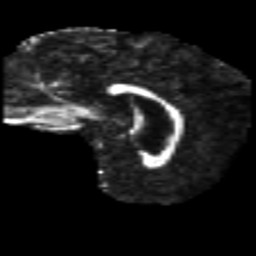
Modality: FA
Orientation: sagittal
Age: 46
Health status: ill
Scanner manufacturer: philips
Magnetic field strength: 3 T
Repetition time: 9 s
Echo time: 0.127 s